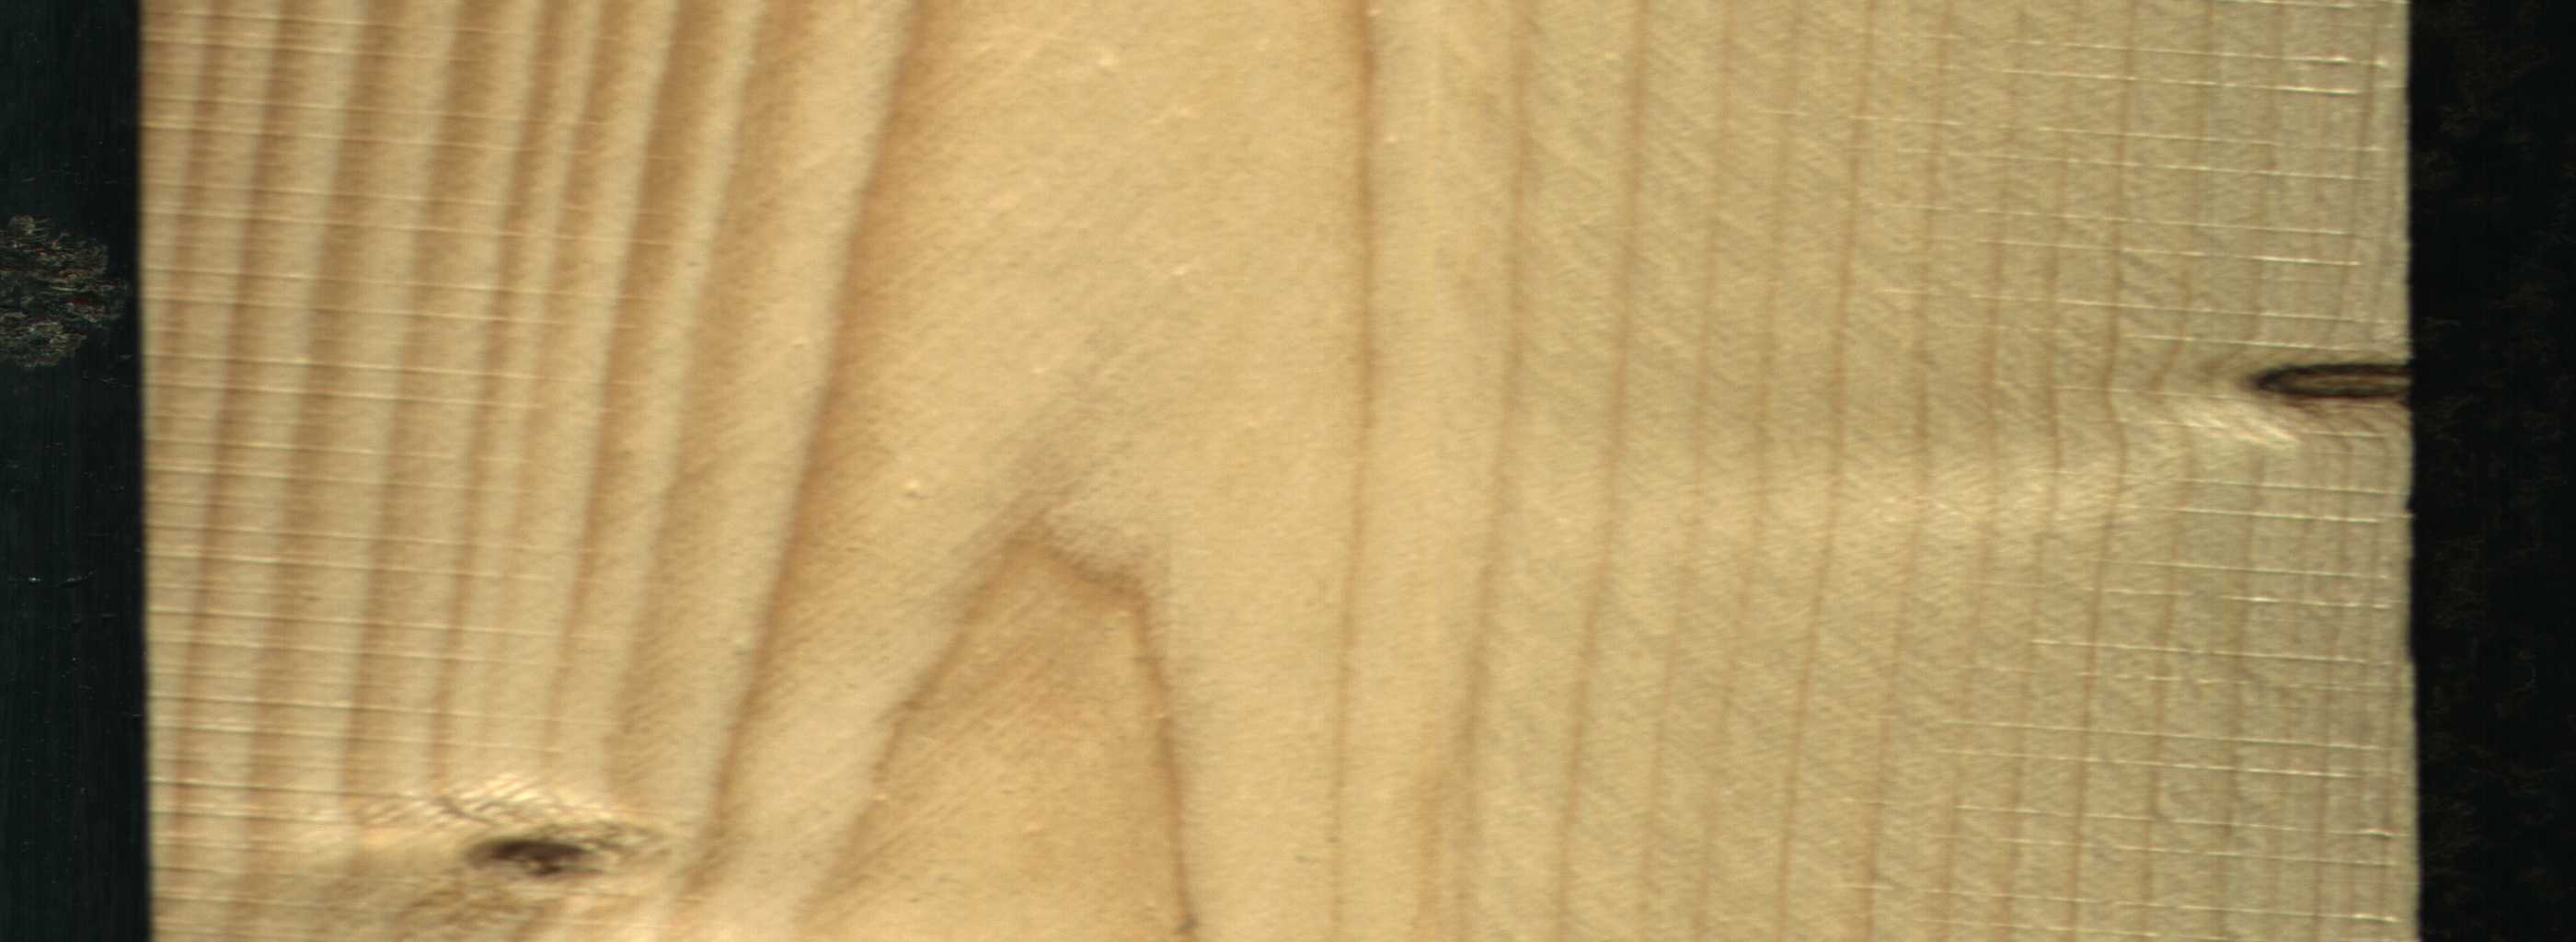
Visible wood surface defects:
Dead_Knot
Dead_Knot